Question: I am following <URL> and I am getting an error. Here is my code:
config.ru
'''
require "./app"
run App
'''
---
app.rb
'''
require "sinatra/base"
IMAGES [
{ title: "Utopia", url: "http://www.techno-utopia.com/techno-utopia.jpg" },
{ title: "Alaska", url: "http://www.cruisebrothers.com/images/Destinations/Alaska.jpg" },
{ title: "The Unknown", url: "http://www.tasospagakis.com/wp-content/uploads/2012/11/fear_of_the_unknown_by_ilhaman-d4cukmg1.jpg" }
]
class App < Sinatra::Base
get "/images" do
@images = IMAGES
erb :images
end
get "/images/:index" do |index|
@image = IMAGES[index]
end
get "/" do
"Hello world!"
end
post "/" do
"Hello world via POST!"
end
put "/" do
"Hello world via PUT!"
end
delete "/" do
"Goodbye world via DELETE!"
end
get "/hello/:first_name/?:last_name?" do |first, last|
"Hello #{first} #{last}"
end
end
'''
---
/views/images.erb
'''
<h1>Images</h1>
<% @images.each do |image| %>
<h2><%= image[:title] %></h2>
<img src="<%= image[:url] %>">
<% end %>
'''
---
Here is the error when I run 'rackup':

As always - thanks very much for any help you may be able to provide!
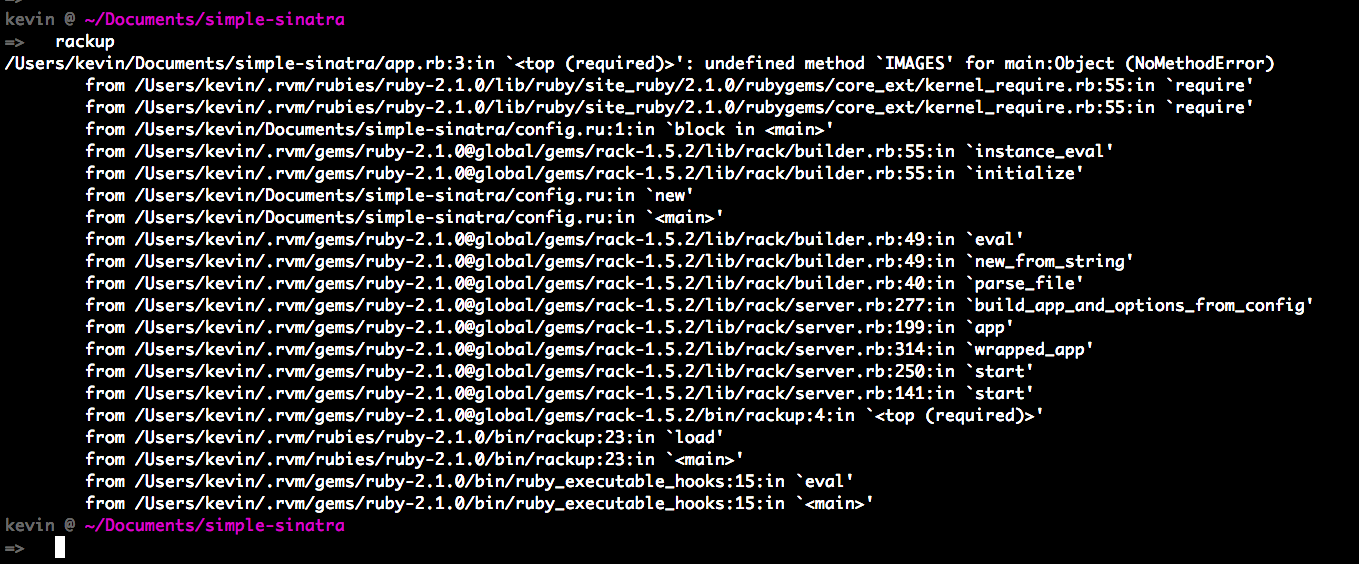
Answer: You just miss a '='
'''
IMAGES = [
{ title: "Utopia", url: "http://www.techno-utopia.com/techno-utopia.jpg" },
{ title: "Alaska", url: "http://www.cruisebrothers.com/images/Destinations/Alaska.jpg" },
{ title: "The Unknown", url: "http://www.tasospagakis.com/wp-content/uploads/2012/11/fear_of_the_unknown_by_ilhaman-d4cukmg1.jpg" }
]
'''
Variables are declared and assigned values by placing the variable name and the value either side of the assignment operator (=). <URL>